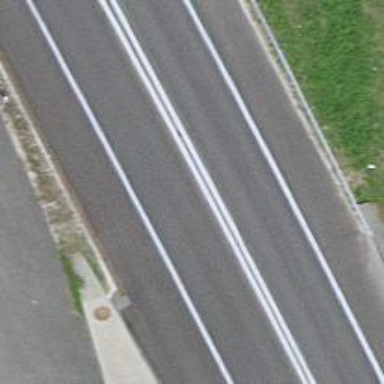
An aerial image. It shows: Asphalt road designated as trunk highway.